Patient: sex F, age 44
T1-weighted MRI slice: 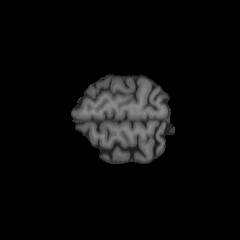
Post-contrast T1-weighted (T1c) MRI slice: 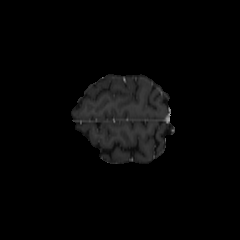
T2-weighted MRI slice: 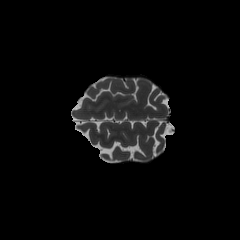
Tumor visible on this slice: no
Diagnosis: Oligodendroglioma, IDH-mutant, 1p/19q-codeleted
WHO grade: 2